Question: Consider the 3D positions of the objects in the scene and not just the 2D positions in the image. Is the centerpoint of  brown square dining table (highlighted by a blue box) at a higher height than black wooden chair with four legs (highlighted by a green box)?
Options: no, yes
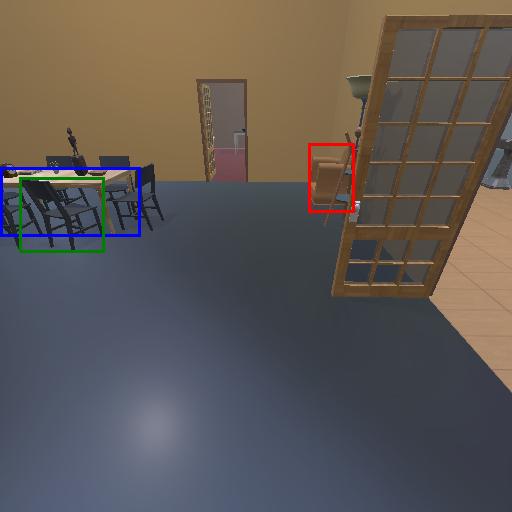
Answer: no